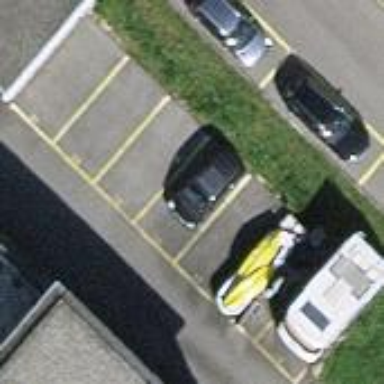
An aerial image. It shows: Street-side parking area.